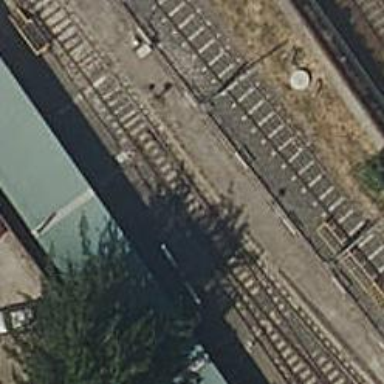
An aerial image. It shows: Railway switch.